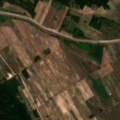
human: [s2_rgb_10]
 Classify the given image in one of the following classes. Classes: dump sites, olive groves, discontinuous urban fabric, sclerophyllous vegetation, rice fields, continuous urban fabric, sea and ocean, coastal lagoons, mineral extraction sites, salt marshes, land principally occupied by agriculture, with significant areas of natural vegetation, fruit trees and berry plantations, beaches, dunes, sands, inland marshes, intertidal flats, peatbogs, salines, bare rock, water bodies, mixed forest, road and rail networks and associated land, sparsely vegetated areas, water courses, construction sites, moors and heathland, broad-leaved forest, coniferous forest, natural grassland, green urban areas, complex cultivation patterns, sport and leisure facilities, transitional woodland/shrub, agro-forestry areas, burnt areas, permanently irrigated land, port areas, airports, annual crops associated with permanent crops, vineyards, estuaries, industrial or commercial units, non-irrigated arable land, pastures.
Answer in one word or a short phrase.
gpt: non-irrigated arable land, vineyards, fruit trees and berry plantations, pastures, broad-leaved forest, mixed forest